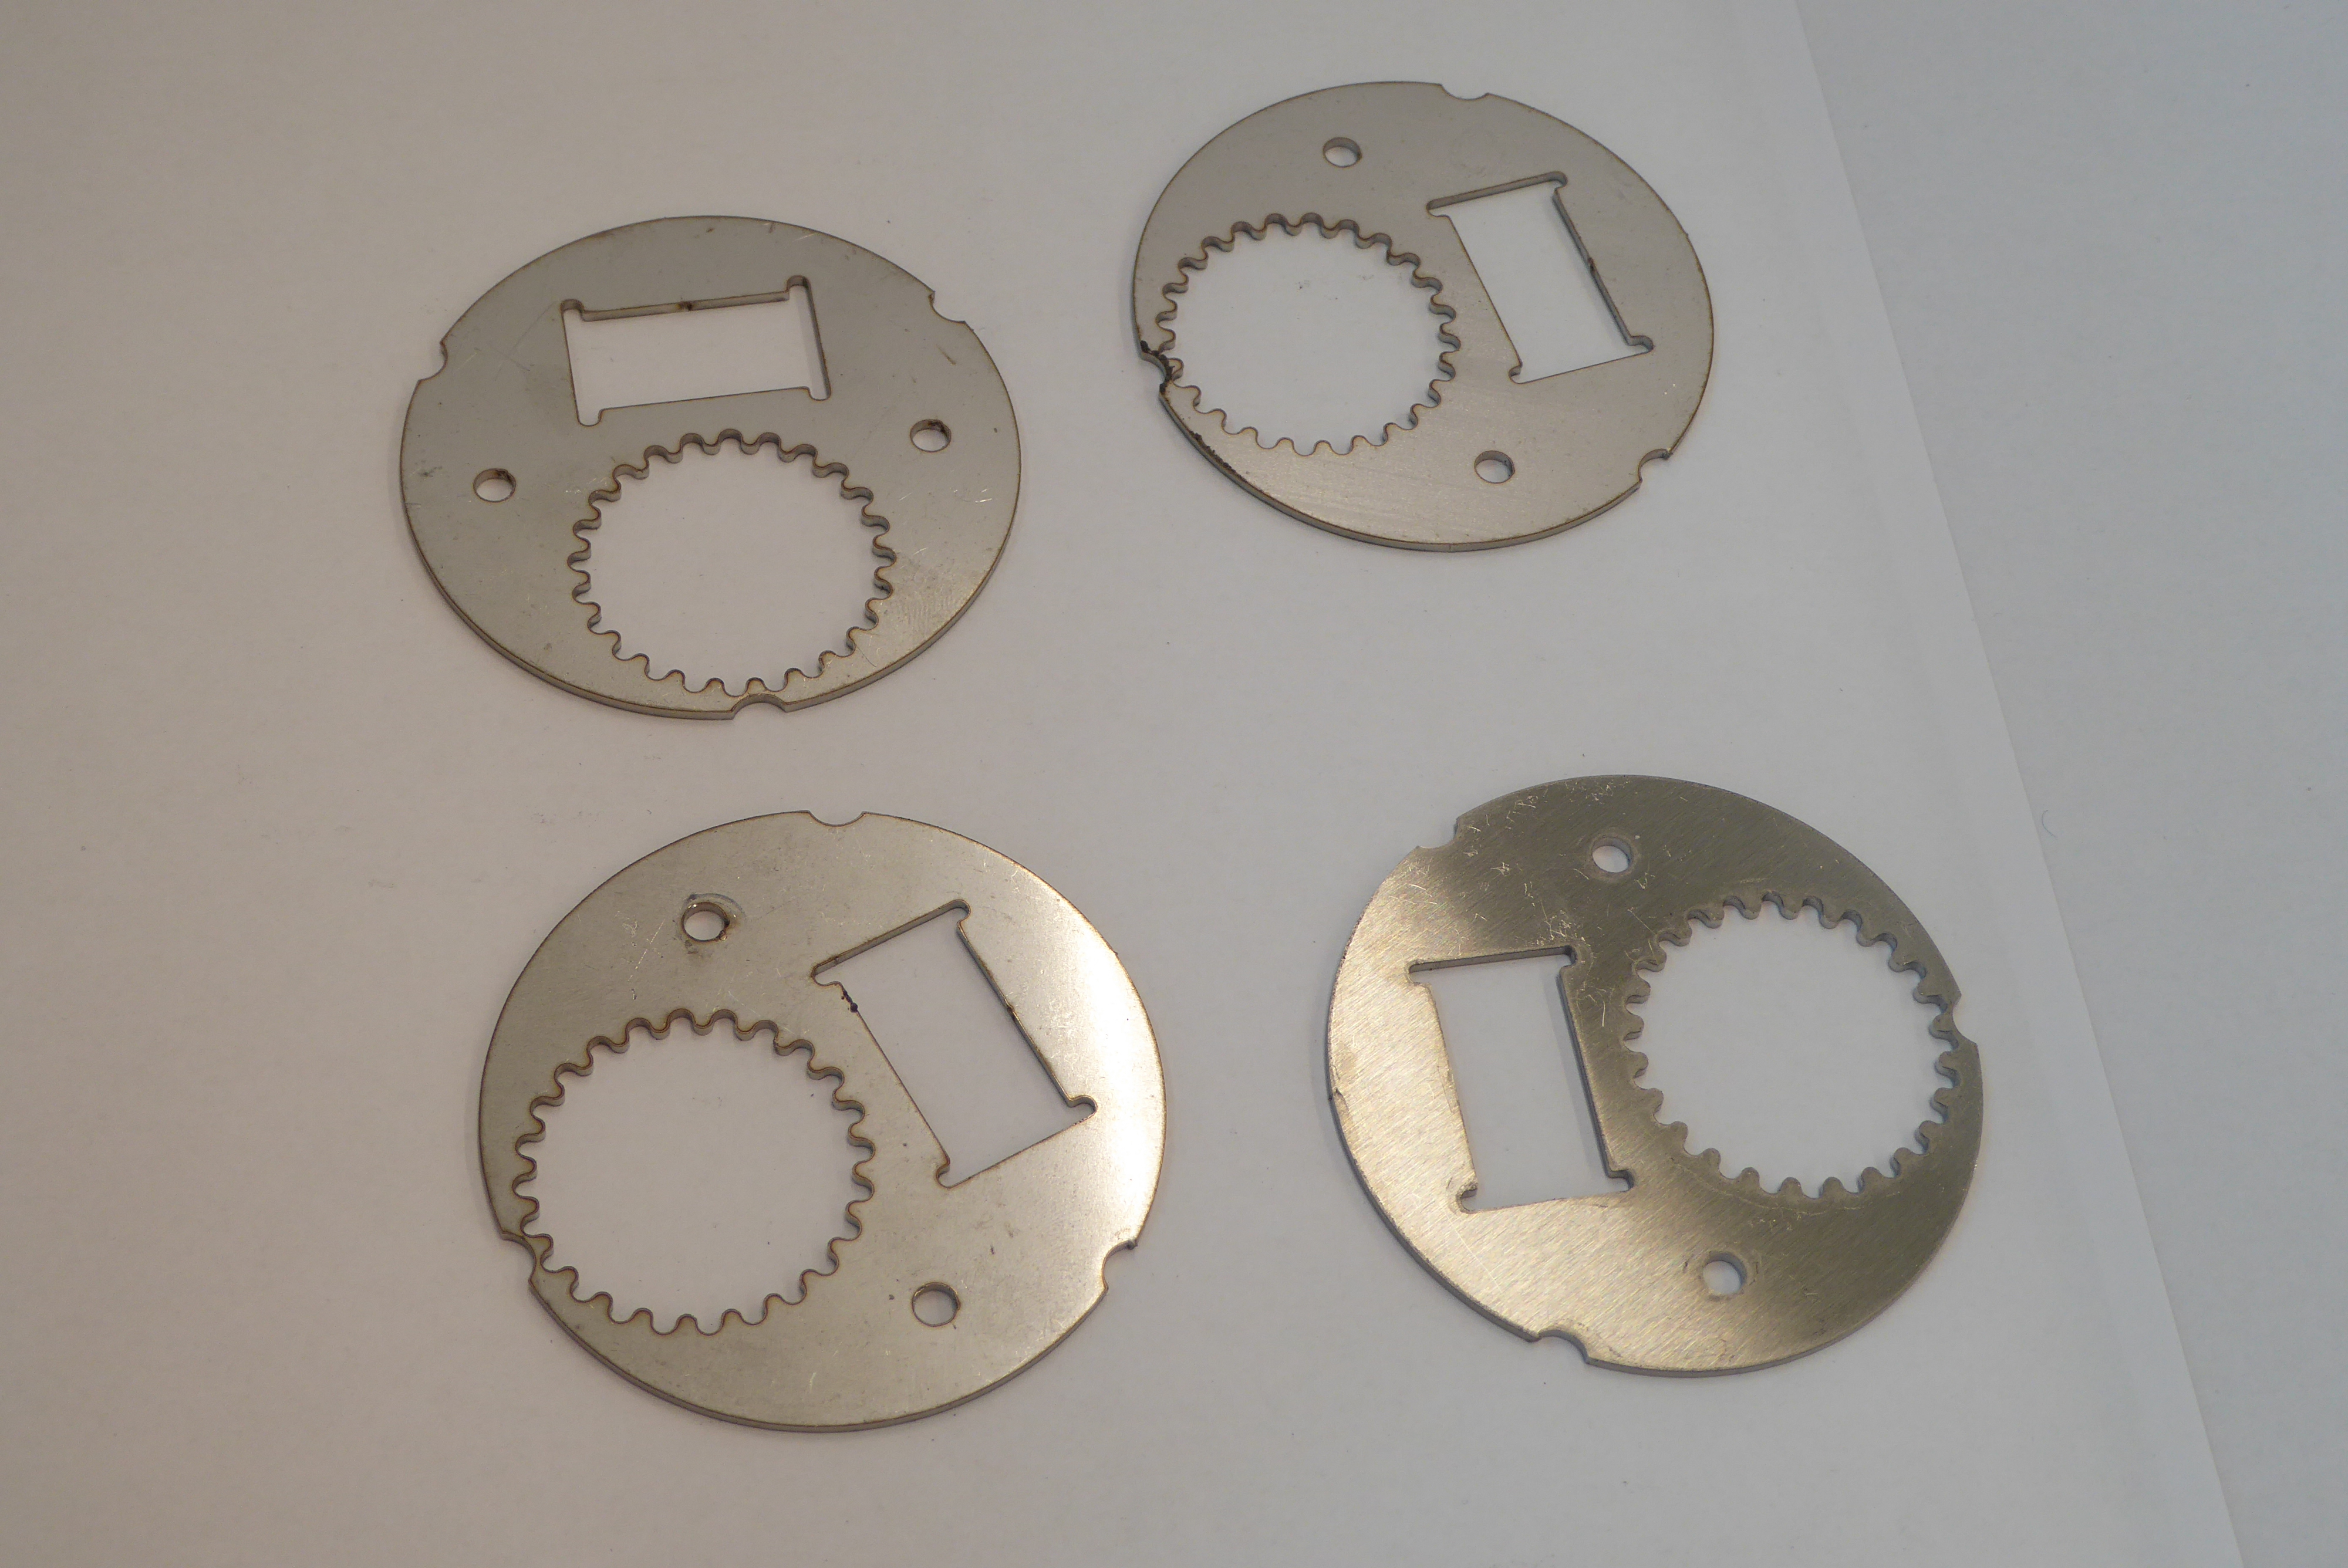
Label: Bottle Opener - Inlay